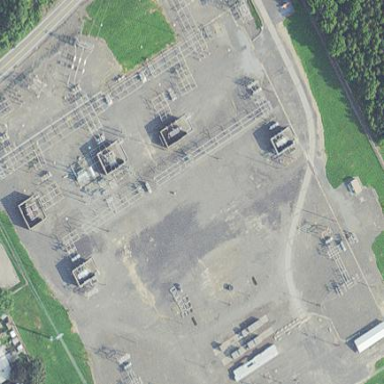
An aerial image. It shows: Substation surrounded by fence.